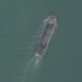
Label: civil